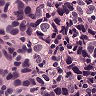
Metastatic tissue present: yes